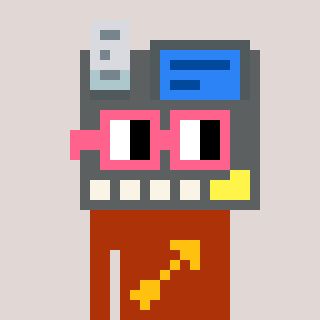
a pixel art character with square pink glasses, a cash register-shaped head and a hotbrown-colored body on a warm background